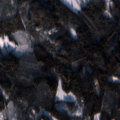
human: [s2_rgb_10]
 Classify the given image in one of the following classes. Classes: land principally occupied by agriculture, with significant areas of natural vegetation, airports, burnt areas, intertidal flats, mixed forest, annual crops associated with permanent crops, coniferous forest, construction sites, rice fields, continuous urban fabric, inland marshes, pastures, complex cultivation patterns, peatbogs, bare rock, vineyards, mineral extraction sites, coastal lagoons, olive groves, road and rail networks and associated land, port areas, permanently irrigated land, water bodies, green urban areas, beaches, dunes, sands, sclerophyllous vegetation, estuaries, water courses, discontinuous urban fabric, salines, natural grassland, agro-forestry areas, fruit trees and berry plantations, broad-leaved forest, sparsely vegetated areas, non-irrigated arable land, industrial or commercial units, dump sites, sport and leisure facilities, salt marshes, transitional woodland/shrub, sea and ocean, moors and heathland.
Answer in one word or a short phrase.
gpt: non-irrigated arable land, coniferous forest, mixed forest